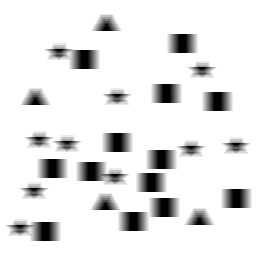
Squares: 13
Triangles: 4
Stars: 10
Total shapes: 27